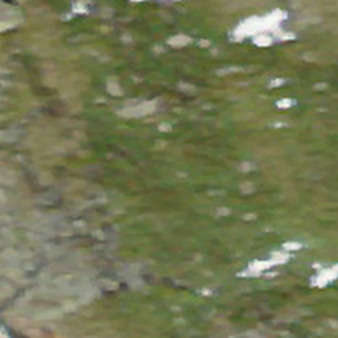
Label: other